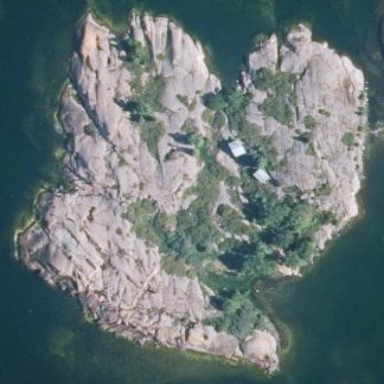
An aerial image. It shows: Islet located along the natural coastline.